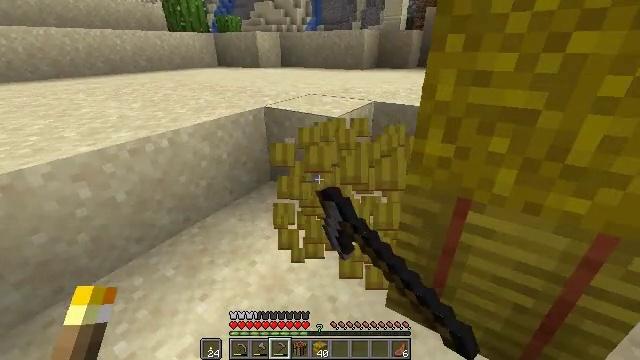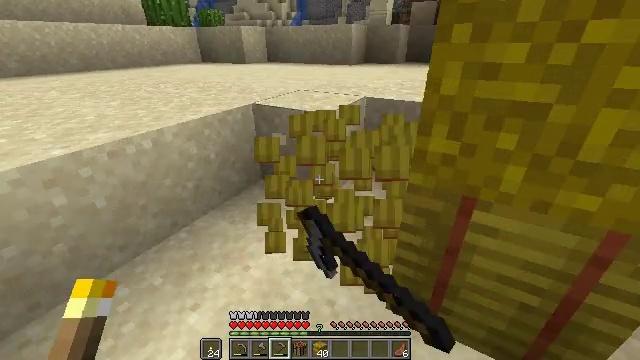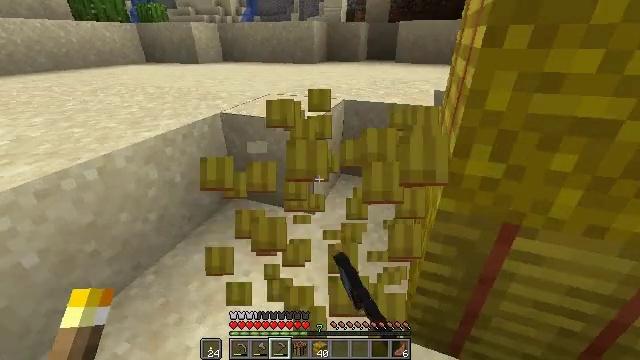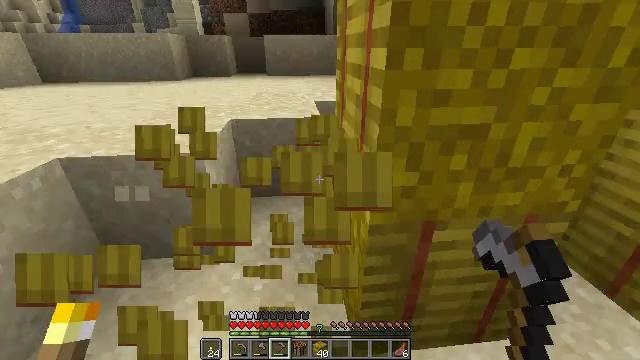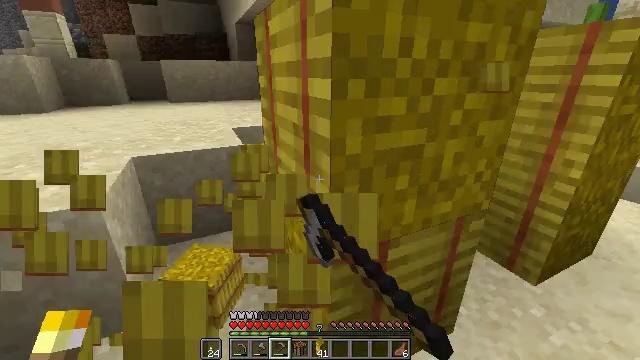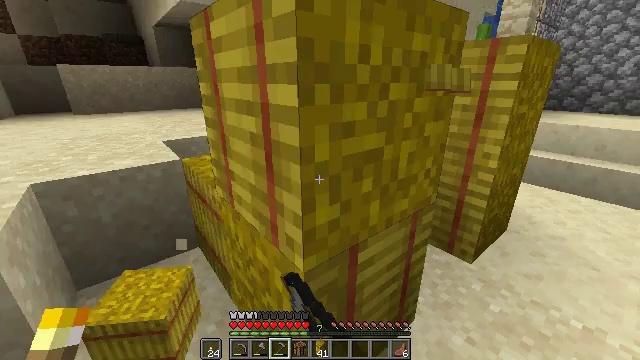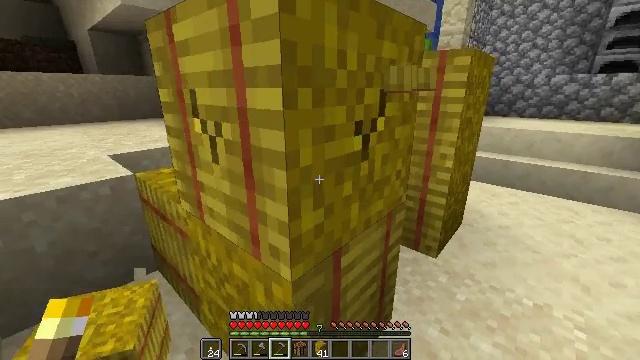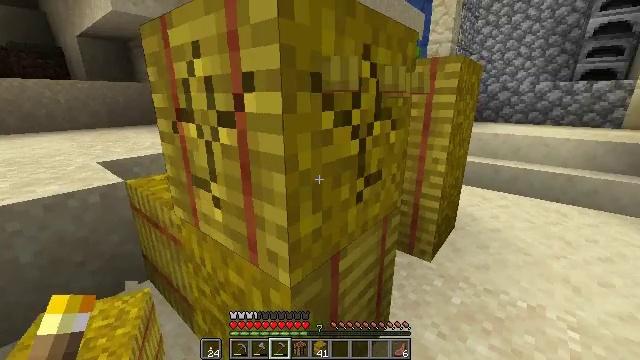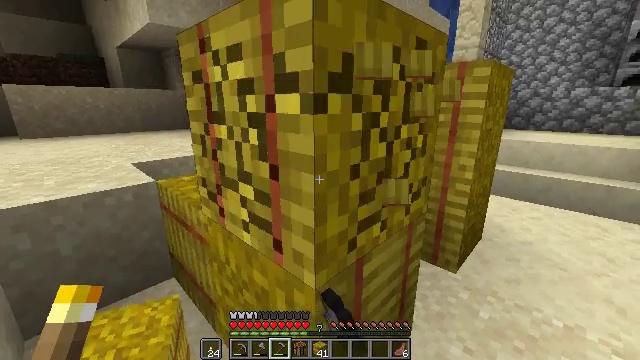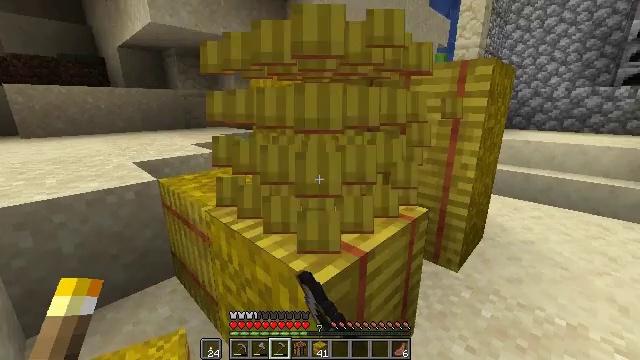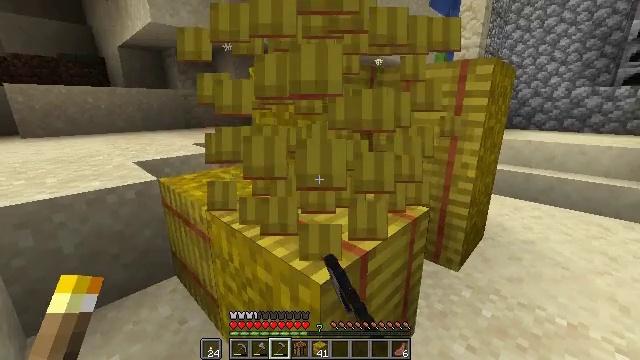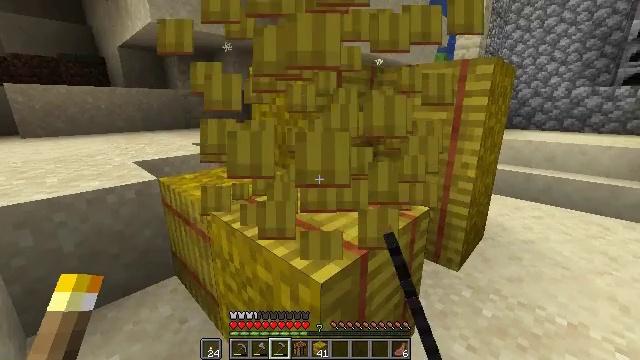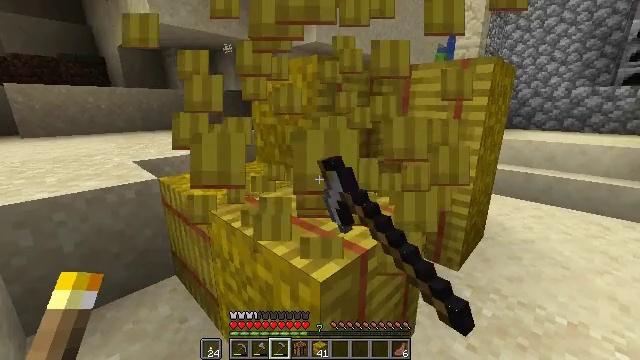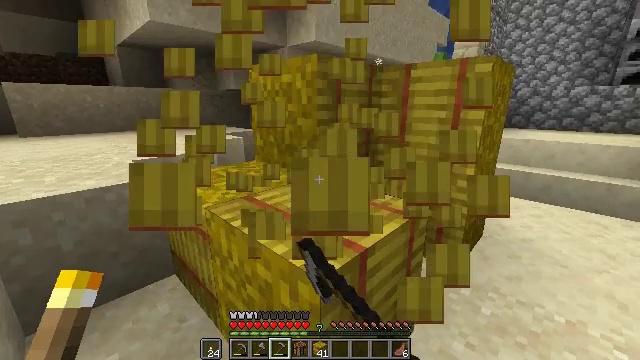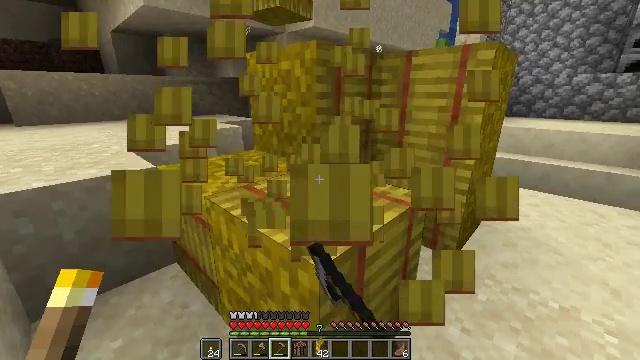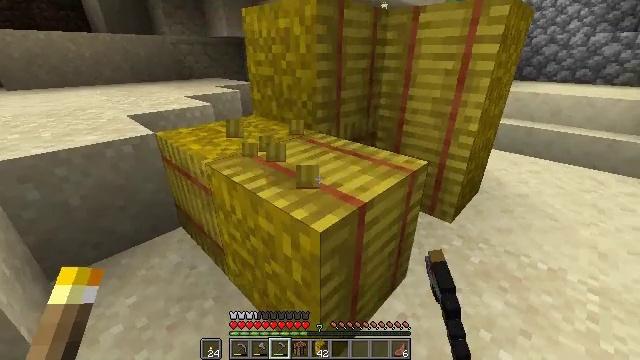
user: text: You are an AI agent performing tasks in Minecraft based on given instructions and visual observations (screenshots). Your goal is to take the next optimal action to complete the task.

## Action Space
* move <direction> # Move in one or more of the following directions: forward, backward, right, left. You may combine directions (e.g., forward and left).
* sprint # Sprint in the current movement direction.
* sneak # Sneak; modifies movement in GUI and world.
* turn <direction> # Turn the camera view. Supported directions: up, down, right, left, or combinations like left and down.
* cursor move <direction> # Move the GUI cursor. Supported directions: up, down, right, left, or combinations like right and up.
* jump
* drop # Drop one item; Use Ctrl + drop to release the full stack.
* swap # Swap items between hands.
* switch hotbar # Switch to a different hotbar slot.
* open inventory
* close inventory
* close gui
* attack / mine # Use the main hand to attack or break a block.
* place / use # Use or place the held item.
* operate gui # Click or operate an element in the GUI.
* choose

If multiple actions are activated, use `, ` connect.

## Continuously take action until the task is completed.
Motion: motion action
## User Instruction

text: Collect a hay block for crafting.
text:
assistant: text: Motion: move forward and move left, turn right, attack / mine
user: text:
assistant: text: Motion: move forward and move left, turn right, attack / mine
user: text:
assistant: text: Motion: move forward and move left, turn right and up, attack / mine
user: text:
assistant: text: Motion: move forward and move left, turn right and up, attack / mine
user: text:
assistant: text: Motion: turn right and up, attack / mine
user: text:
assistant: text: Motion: turn right and up, attack / mine
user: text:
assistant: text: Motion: turn right and up, attack / mine
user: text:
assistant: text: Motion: turn left and up, attack / mine
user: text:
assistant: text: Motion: attack / mine
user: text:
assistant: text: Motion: attack / mine
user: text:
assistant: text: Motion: attack / mine
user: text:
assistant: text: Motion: attack / mine
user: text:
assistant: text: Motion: attack / mine
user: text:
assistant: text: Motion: turn down, attack / mine
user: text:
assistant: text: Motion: turn down, attack / mine
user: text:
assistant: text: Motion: turn left and down, attack / mine
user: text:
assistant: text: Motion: attack / mine
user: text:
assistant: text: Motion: attack / mine
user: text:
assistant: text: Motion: attack / mine
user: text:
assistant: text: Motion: attack / mine
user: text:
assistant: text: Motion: move forward, turn left, attack / mine
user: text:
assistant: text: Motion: move forward, turn left, attack / mine
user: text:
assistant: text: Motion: move forward, attack / mine
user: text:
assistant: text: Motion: move forward and move left, attack / mine
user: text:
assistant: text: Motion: move forward and move left, attack / mine
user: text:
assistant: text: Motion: move forward and move left, attack / mine
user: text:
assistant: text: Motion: attack / mine
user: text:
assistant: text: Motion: turn right, attack / mine
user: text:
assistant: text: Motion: turn right, attack / mine
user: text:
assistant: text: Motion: turn right, attack / mine